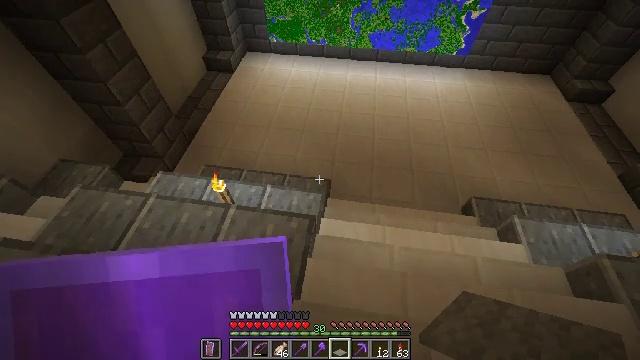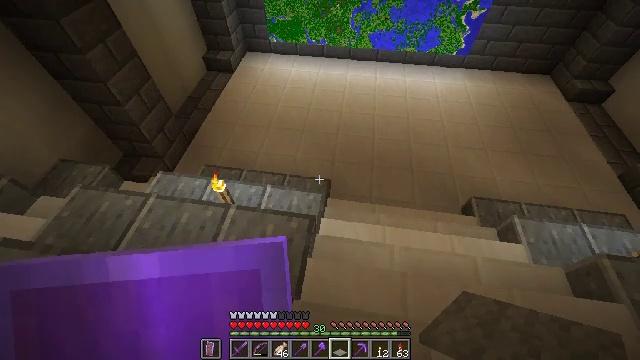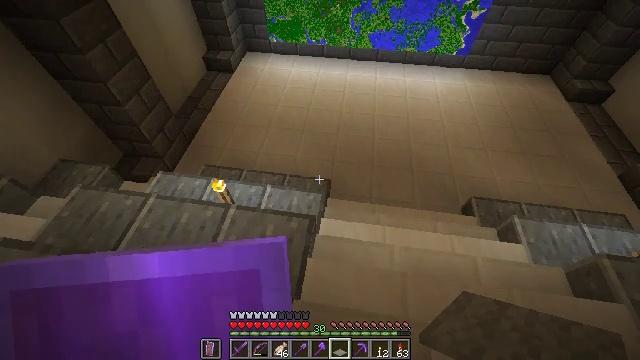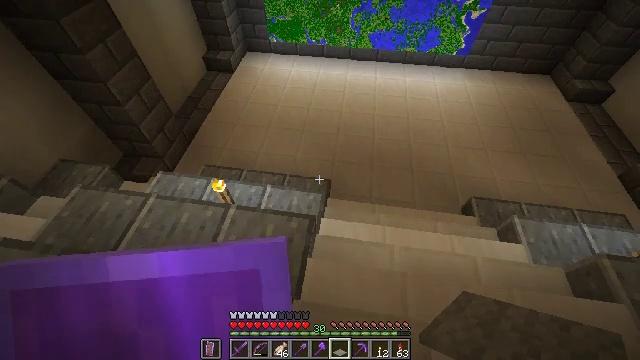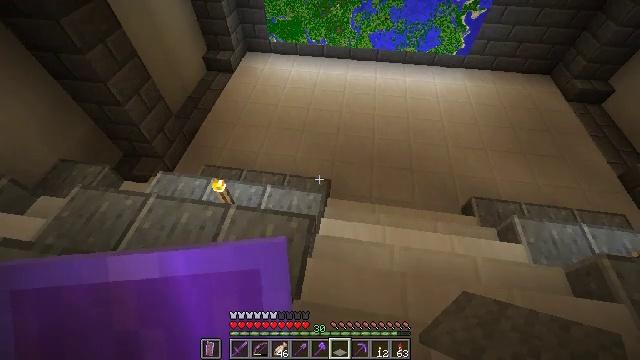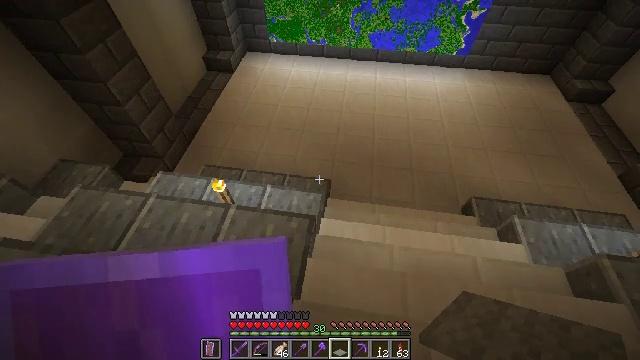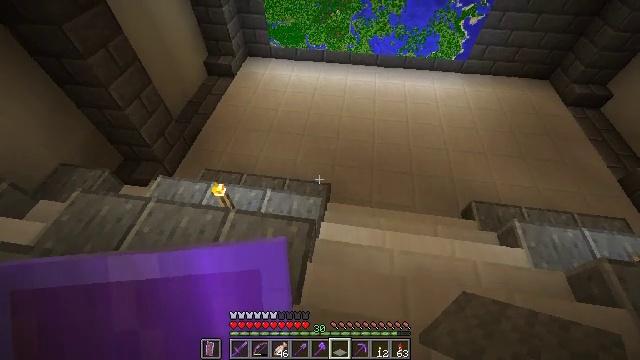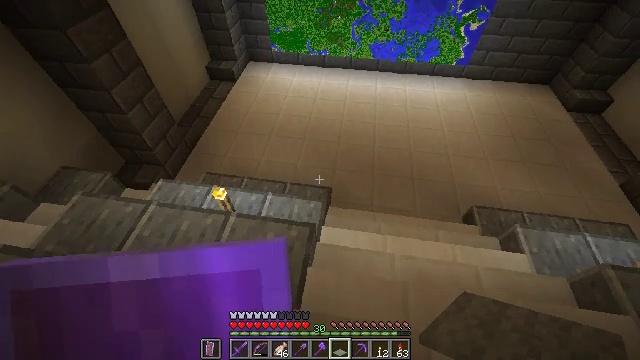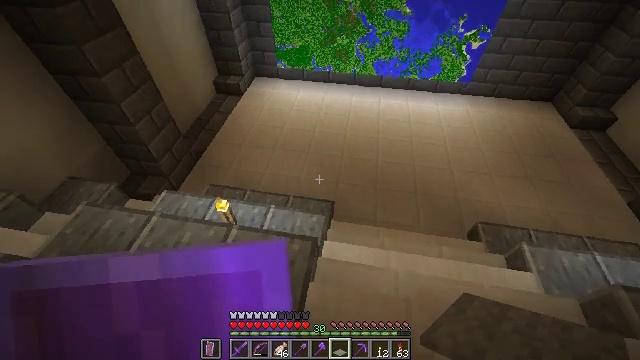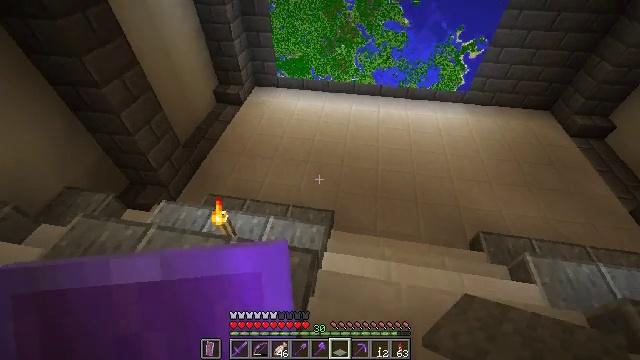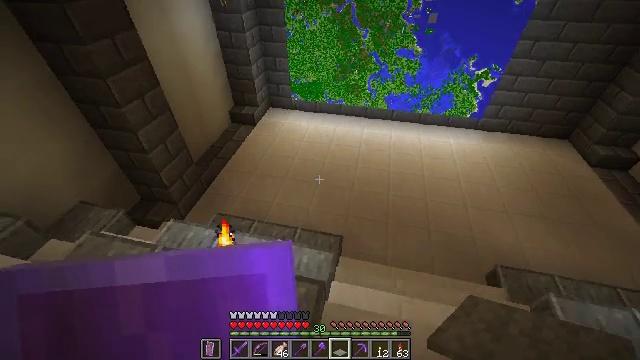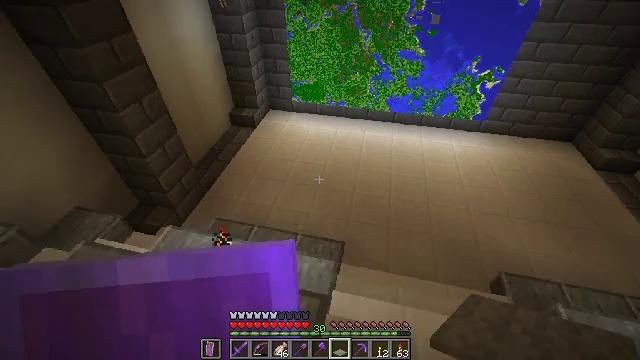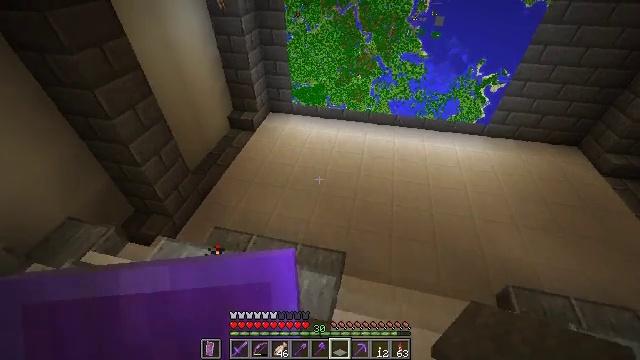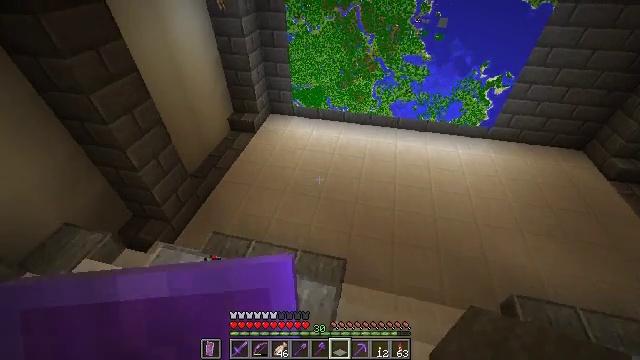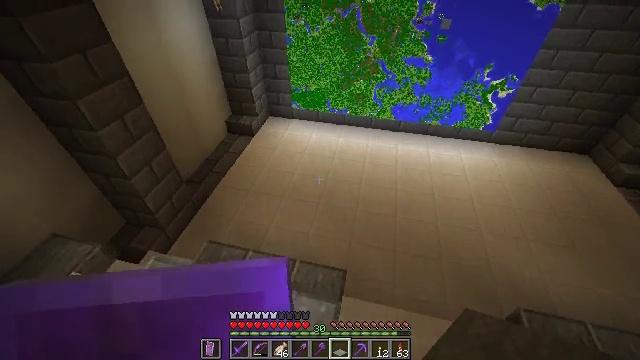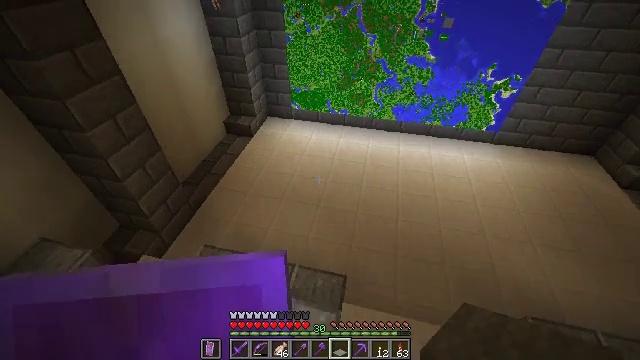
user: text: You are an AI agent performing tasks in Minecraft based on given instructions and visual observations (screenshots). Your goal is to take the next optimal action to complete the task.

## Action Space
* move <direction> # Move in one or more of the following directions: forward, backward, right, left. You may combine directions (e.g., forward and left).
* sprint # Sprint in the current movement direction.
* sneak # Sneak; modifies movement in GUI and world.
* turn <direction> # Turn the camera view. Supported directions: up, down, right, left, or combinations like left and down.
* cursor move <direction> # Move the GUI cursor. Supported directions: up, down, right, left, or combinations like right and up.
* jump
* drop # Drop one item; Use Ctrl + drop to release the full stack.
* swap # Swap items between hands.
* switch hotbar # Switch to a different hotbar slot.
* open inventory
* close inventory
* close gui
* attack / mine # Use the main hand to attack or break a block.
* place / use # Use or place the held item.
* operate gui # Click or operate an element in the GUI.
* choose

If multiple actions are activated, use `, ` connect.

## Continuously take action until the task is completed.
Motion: motion action
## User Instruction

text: Break the quartz slab from a structure.
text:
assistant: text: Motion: no_op
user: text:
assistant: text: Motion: no_op
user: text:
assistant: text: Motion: no_op
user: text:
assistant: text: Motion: no_op
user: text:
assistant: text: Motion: no_op
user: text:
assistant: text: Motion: no_op
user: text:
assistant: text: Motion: no_op
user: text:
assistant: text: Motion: turn left and up
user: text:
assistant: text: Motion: move forward, turn up
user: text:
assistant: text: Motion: move forward, turn left and up
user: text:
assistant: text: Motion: move forward
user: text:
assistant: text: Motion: move forward
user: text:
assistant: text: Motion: move forward
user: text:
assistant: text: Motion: move forward
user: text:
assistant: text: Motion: move forward
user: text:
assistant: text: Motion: move forward
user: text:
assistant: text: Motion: move forward
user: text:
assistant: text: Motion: move forward
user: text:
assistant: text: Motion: move forward
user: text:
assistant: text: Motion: move forward
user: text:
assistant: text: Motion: move forward
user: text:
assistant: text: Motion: move forward
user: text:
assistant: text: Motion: move forward
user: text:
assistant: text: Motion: no_op
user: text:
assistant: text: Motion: turn left and down
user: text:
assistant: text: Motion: turn left and down
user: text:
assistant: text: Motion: turn left and down
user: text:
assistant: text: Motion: turn left and down
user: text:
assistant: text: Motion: turn left
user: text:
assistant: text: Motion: no_op